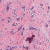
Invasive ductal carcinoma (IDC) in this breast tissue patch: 1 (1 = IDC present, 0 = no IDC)